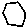
Label: hexagon